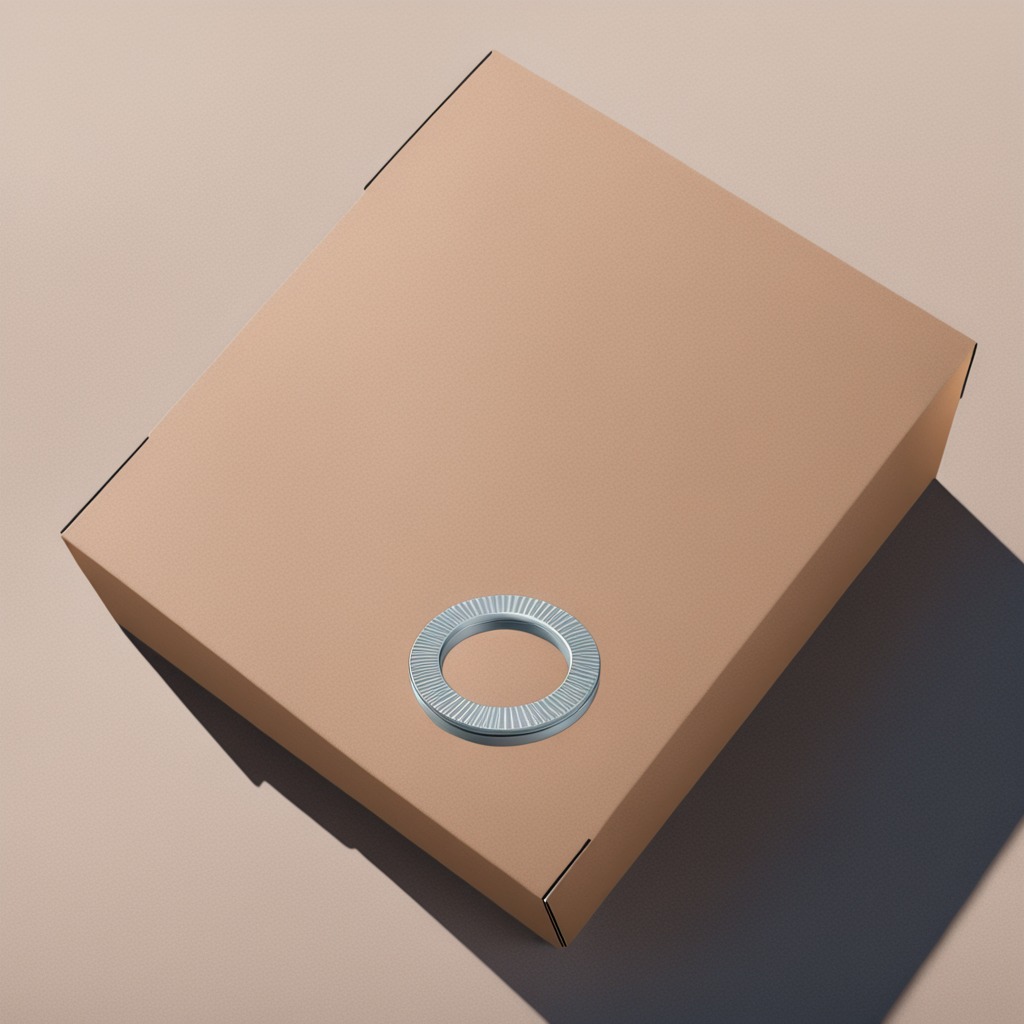
A flat metal washer is lying on a clean dry cardboard box surface in an outdoor workshop during daytime bright natural light soft shadows slightly creased but